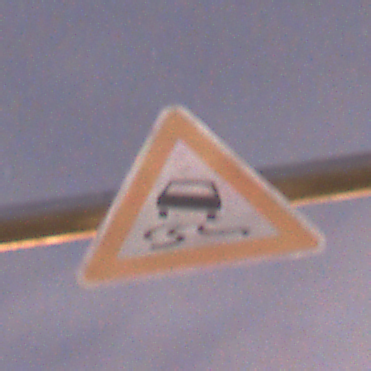
Verkehrszeichen: SchleuderOderRutschgefahr
Umgebung: Outdoor, Suburban
Tageszeit: Night
Wetter: PartlyCloudy
Licht: Artificial
Jahreszeit: NotSpecified
Kontrast: HighContrast